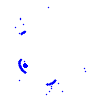
Particle: electron